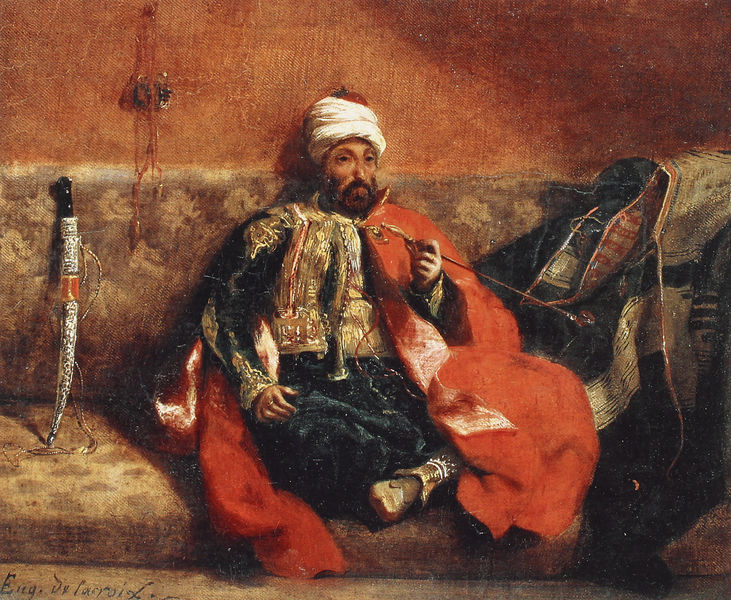
Titel: Ein Türke, der auf dem Sofa sitzt und raucht
Künstler: Eugène Delacroix
Institution: Paris, Musée du Louvre
Schlagwörter: gemälde, mann, umhang, ocker, sitzen, rot, tuch, bart, wand, augen, falten, kleidung, hände, signatur, öl, gold, mantel, sitzend, stoffe, tücher, erdig, schuhe, mauer, ölgemälde, pfeife, rauchen, faltenwurf, scheide, orient, gehweg, schwert, säbel, waffe, bordstein, peitsche, schuh, turban, hosenrock, schwarze hose